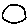
Label: circle